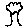
Label: tree